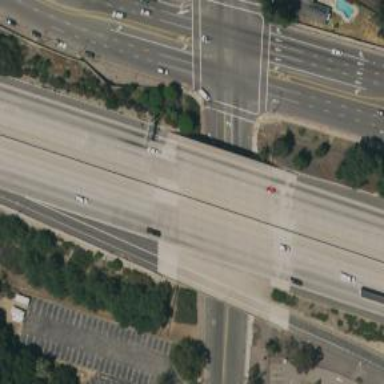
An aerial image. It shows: Motorway bridge.